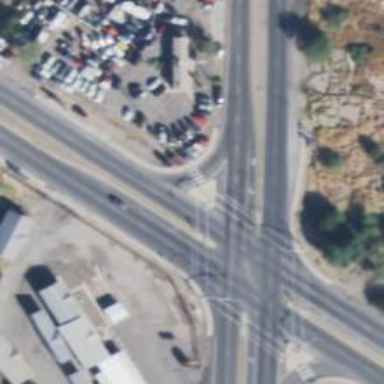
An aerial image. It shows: Marked road crossing.